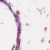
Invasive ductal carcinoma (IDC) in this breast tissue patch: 0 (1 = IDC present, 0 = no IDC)